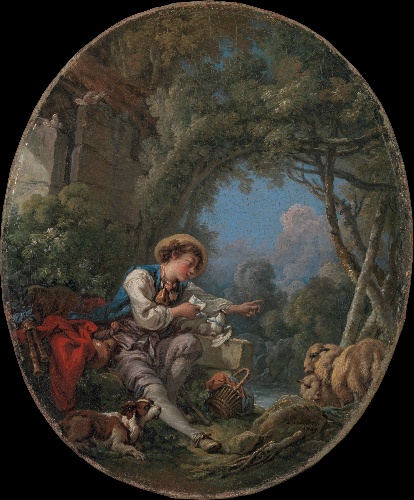
Title: The Dispatch of the Messenger
Artist: François Boucher
Artist bio: French, Paris 1703–1770 Paris
Date: 1765
Object type: Painting
Classification: Paintings
Medium: Oil on canvas
Dimensions: Oval, 12 5/8 x 10 1/2 in. (32.1 x 26.7 cm)
Department: European Paintings
Credit line: Gift of Mrs. Joseph Heine, in memory of her husband, I. D. Levy, 1944
Accession year: 1944
Repository: Metropolitan Museum of Art, New York, NY
Tags: Doves|Men|Dogs|Sheep|Shepherds